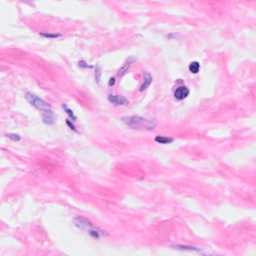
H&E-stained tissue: Breast